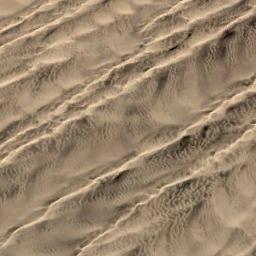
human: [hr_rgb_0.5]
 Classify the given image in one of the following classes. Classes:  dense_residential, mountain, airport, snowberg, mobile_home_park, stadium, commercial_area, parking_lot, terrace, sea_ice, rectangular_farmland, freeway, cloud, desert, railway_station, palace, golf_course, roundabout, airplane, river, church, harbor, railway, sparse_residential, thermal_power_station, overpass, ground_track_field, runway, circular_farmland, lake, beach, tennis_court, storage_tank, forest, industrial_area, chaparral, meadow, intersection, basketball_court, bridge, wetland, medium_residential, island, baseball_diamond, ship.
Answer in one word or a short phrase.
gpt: desert